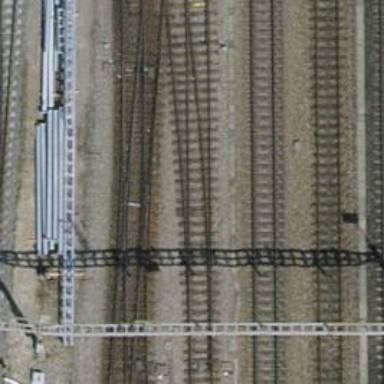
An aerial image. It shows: Railway yard with single rail track. The electrified track has contact line for power supply.